Interaction volume radius: 10 \u00c5
Interaction volume height: 25 \u00c5
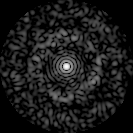
Disorder parameter: 0.8116